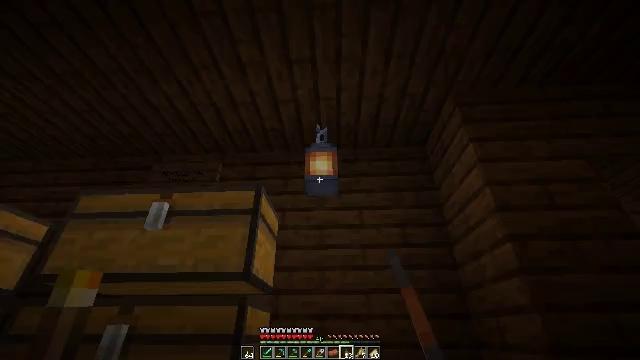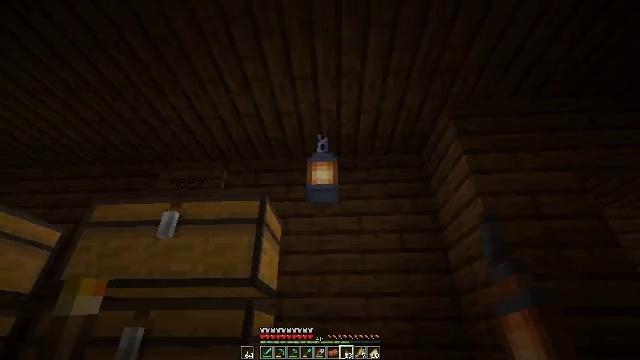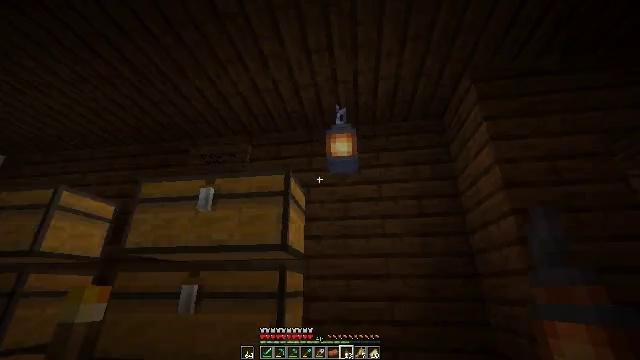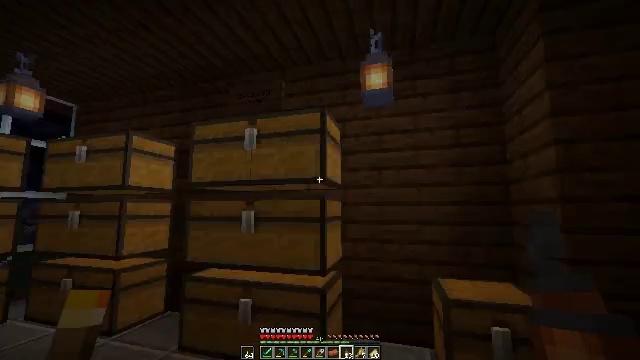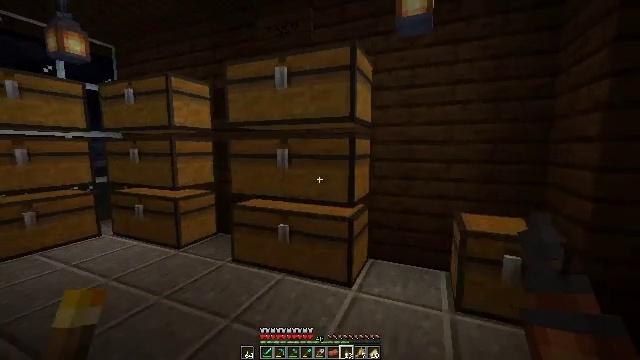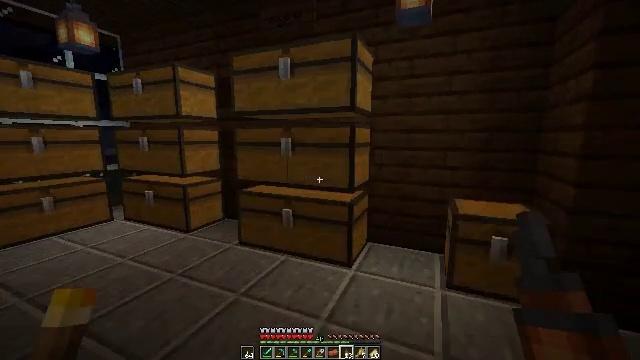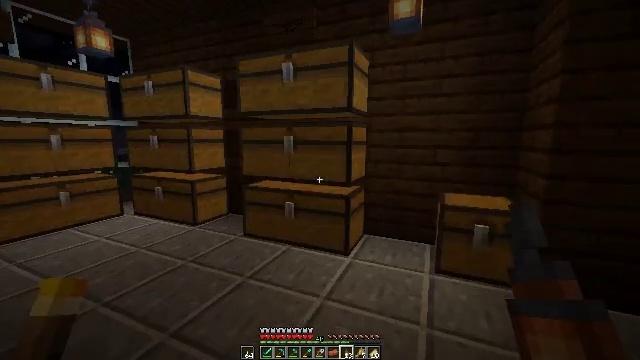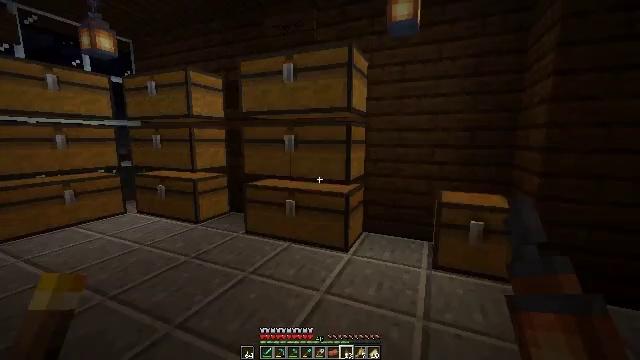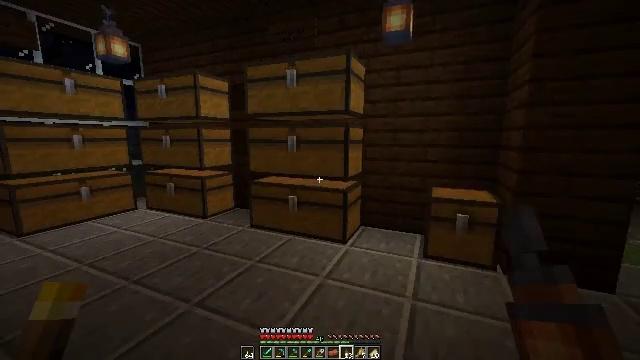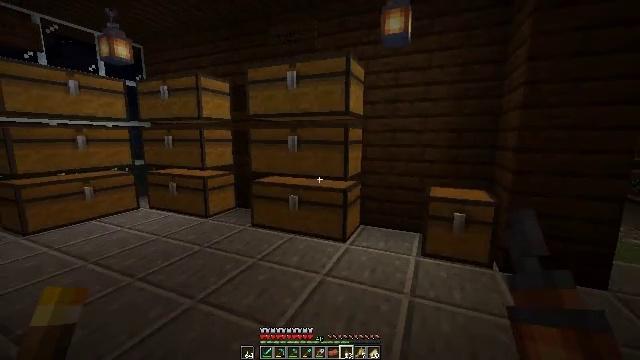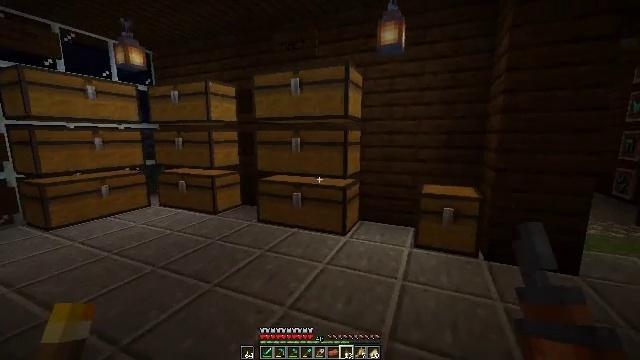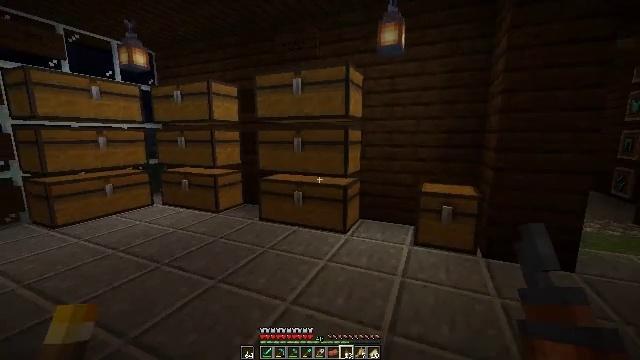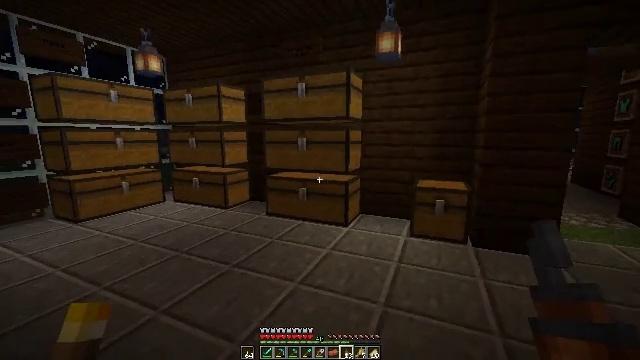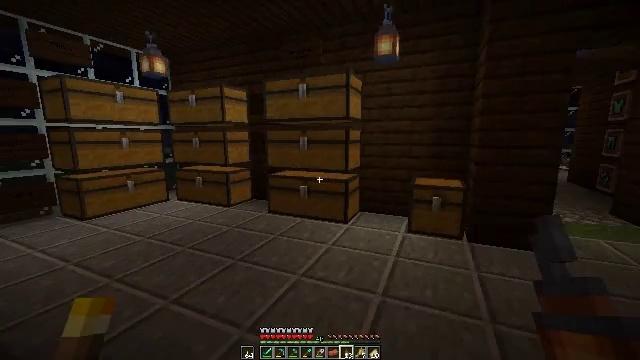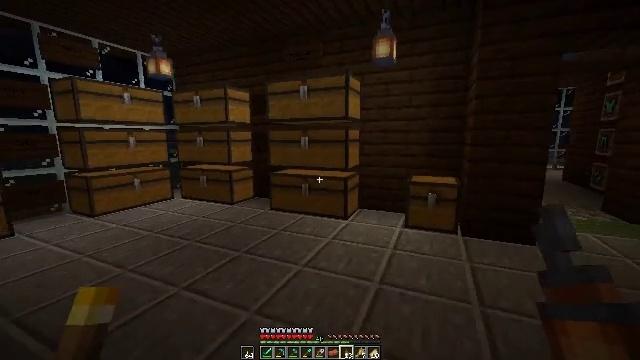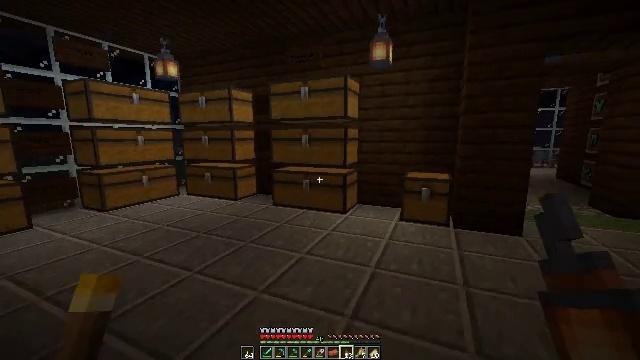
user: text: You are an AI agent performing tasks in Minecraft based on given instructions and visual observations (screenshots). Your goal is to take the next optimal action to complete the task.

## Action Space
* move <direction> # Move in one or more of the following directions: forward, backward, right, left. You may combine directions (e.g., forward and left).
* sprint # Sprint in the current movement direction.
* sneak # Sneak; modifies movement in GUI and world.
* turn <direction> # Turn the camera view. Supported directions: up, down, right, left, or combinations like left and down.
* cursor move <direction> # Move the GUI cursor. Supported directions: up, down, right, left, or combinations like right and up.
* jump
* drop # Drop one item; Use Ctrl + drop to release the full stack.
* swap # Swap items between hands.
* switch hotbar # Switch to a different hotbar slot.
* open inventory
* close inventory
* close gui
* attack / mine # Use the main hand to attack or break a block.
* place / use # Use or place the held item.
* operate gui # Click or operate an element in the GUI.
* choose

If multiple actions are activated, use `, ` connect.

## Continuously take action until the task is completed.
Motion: motion action
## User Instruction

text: Retrieve the lantern for relighting.
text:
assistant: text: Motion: move back
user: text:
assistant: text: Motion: move back, turn left and down
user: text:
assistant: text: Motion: move back, turn left and down
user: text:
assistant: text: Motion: move back, turn left and down
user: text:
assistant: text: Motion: move back, turn down
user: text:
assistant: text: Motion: move back
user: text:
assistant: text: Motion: move back
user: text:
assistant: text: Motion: move back
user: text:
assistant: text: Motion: move back
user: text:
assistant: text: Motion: move back
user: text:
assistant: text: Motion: move back
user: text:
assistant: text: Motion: move back
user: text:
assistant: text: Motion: move back
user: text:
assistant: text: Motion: move back
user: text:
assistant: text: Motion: move back
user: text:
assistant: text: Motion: move back
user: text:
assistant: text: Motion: move back
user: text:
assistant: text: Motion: move back
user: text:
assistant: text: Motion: move back, turn left and up
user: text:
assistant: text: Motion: move back, turn left and up
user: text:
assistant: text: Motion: move back, turn left
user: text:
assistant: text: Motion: move back and move right, turn left
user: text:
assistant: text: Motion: move back and move right
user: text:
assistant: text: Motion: move right, turn left
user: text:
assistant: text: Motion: move right, turn left
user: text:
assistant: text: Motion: move right, turn left
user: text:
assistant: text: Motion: move right, turn left and down
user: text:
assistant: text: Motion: move right, turn left and down
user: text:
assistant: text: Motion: move right, turn left
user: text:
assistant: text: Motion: move right, turn left